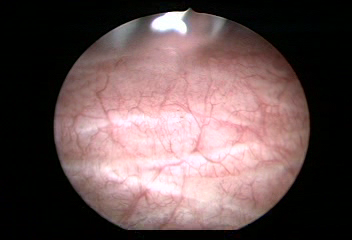
Modality: WLC
Class: Normal mucosa
Bladder cancer association: No